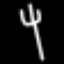
Label: fork